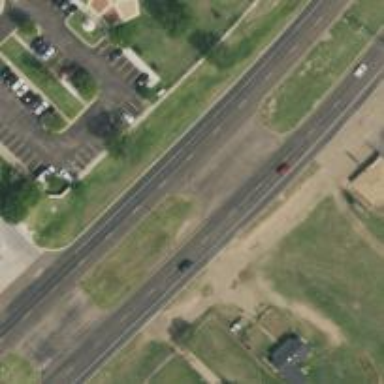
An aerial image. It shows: Asphalt trunk link road.